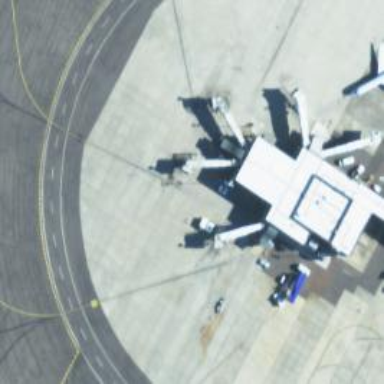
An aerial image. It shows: Airport gate.